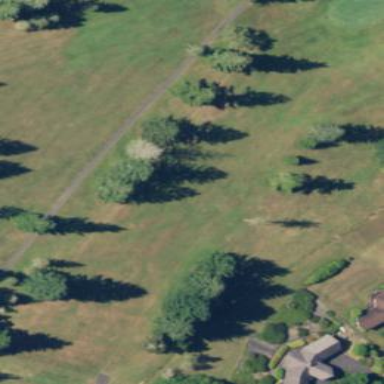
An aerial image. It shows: Golf fairway surrounded by grass.